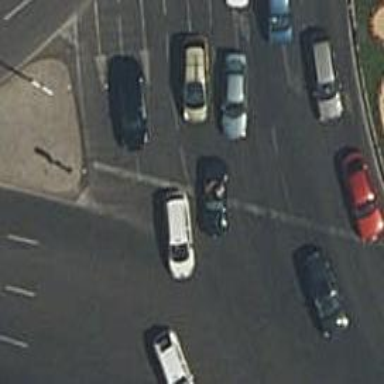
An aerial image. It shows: Road with traffic signals.